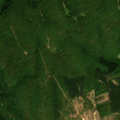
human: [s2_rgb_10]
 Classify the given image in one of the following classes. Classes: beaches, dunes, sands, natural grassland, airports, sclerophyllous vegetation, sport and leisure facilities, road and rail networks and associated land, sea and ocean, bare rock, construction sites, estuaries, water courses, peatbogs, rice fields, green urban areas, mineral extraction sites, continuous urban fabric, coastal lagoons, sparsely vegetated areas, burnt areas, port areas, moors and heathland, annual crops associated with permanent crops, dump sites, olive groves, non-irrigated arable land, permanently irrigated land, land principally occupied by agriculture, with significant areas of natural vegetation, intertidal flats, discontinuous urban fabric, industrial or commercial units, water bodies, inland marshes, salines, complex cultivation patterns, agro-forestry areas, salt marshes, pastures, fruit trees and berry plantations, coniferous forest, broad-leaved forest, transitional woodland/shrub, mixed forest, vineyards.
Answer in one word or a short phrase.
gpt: land principally occupied by agriculture, with significant areas of natural vegetation, broad-leaved forest, mixed forest